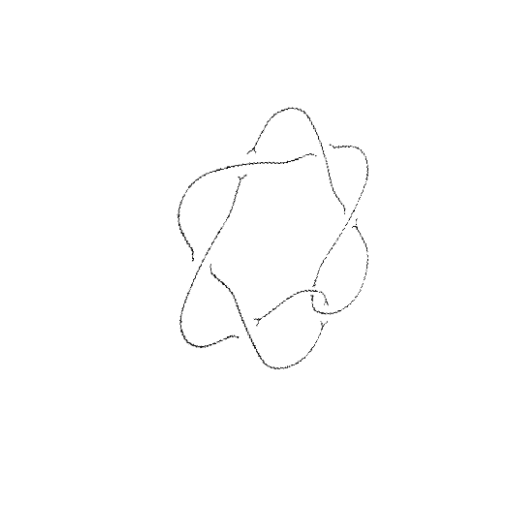
Crossing number: 7